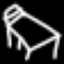
Label: bed